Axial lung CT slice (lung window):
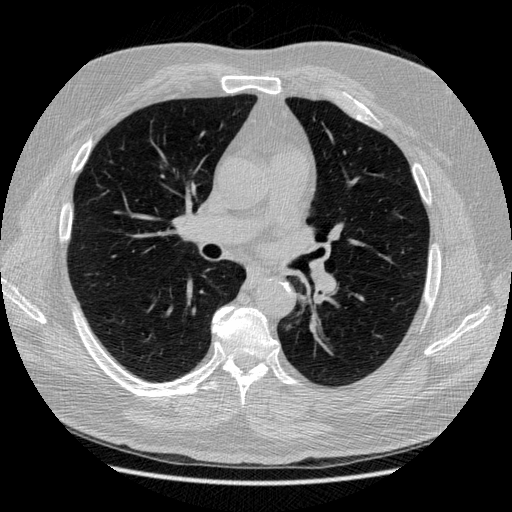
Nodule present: no